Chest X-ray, AP view. Patient: 52 years old, sex M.
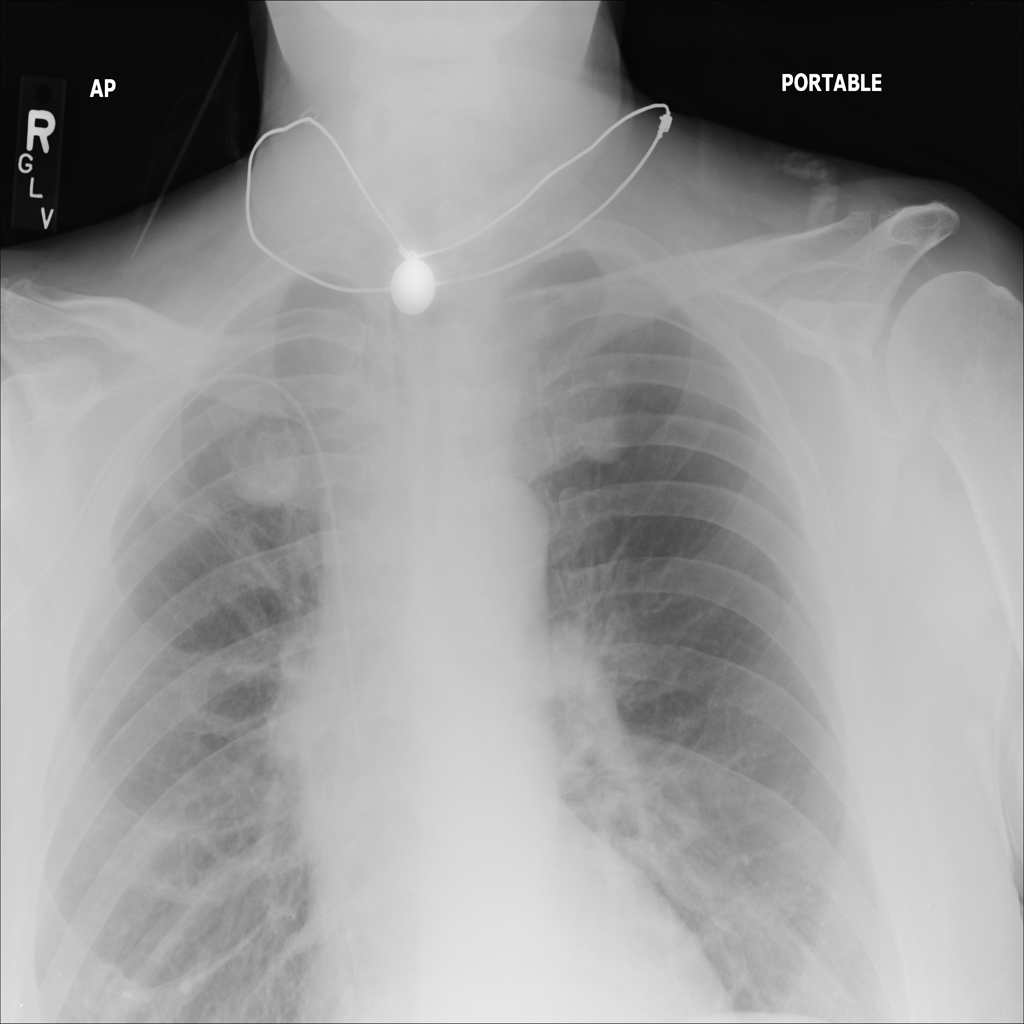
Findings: No Finding